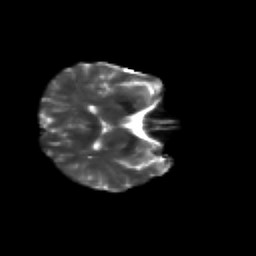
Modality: T2w
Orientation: axial
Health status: healthy
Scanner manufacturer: siemens
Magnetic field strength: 3 T
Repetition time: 10.6 s
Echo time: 0.092 s